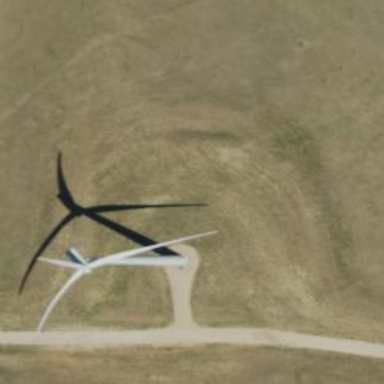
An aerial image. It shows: Wind generator powered by wind. The generator type is horizontal axis and it uses wind turbines.